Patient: sex F, age 60
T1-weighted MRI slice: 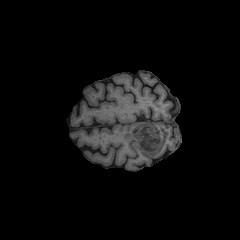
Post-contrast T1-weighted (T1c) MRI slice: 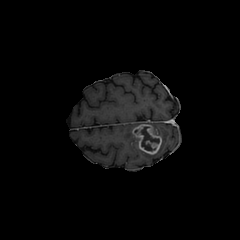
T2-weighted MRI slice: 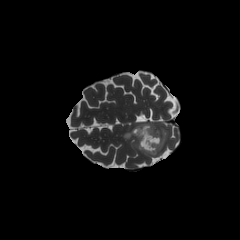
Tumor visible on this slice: yes
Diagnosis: Glioblastoma, IDH-wildtype
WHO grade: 4